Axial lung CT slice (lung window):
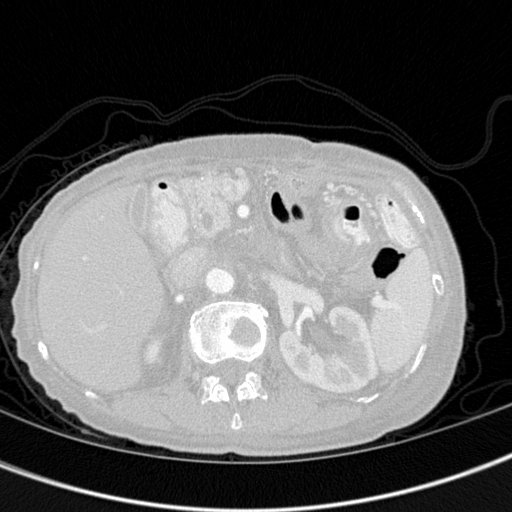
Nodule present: no